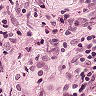
Metastatic tissue present: yes